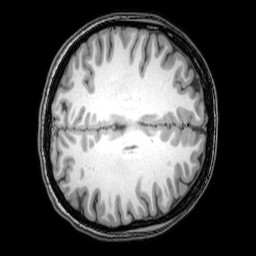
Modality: T1w
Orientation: axial
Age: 23
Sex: female
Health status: healthy
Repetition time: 0.081 s
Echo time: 0.037 s